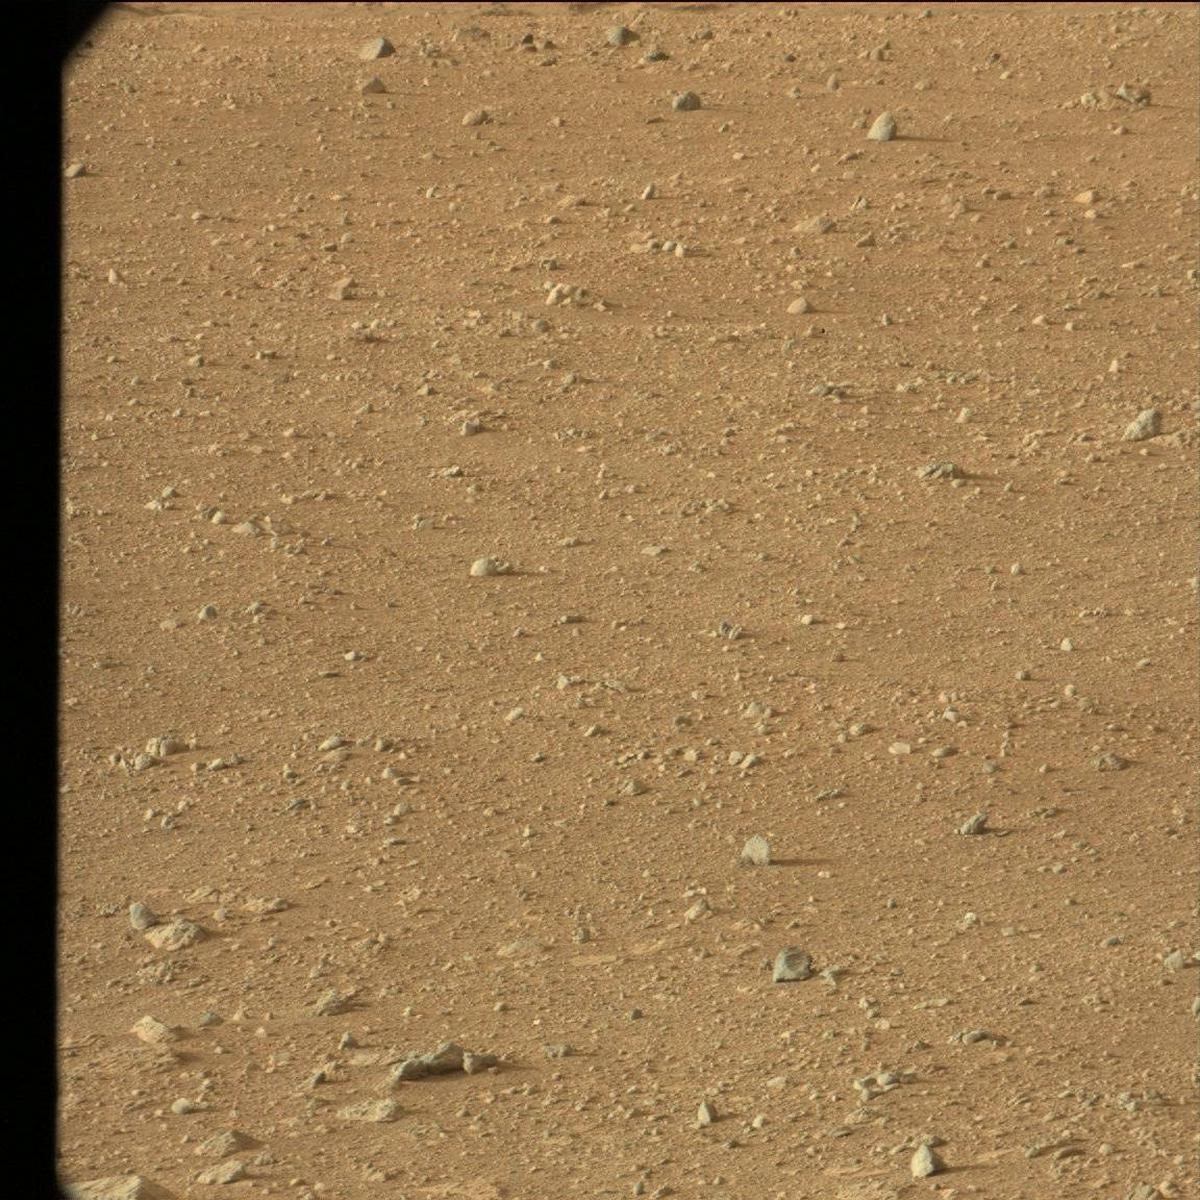
Terrain classes present: Bedrock, Rock, Sand / Soil